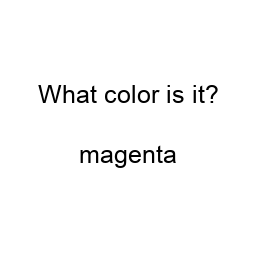
Color: black
Color name shown: magenta
Background color: white
Question text color: black